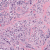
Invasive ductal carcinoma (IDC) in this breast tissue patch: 1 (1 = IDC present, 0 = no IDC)